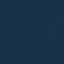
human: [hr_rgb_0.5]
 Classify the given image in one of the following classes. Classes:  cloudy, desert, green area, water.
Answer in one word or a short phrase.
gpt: water